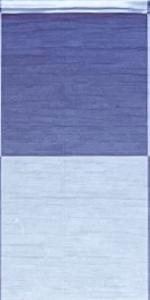
Label: Empty